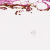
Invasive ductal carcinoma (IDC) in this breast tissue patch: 0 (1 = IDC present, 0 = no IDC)